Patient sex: M
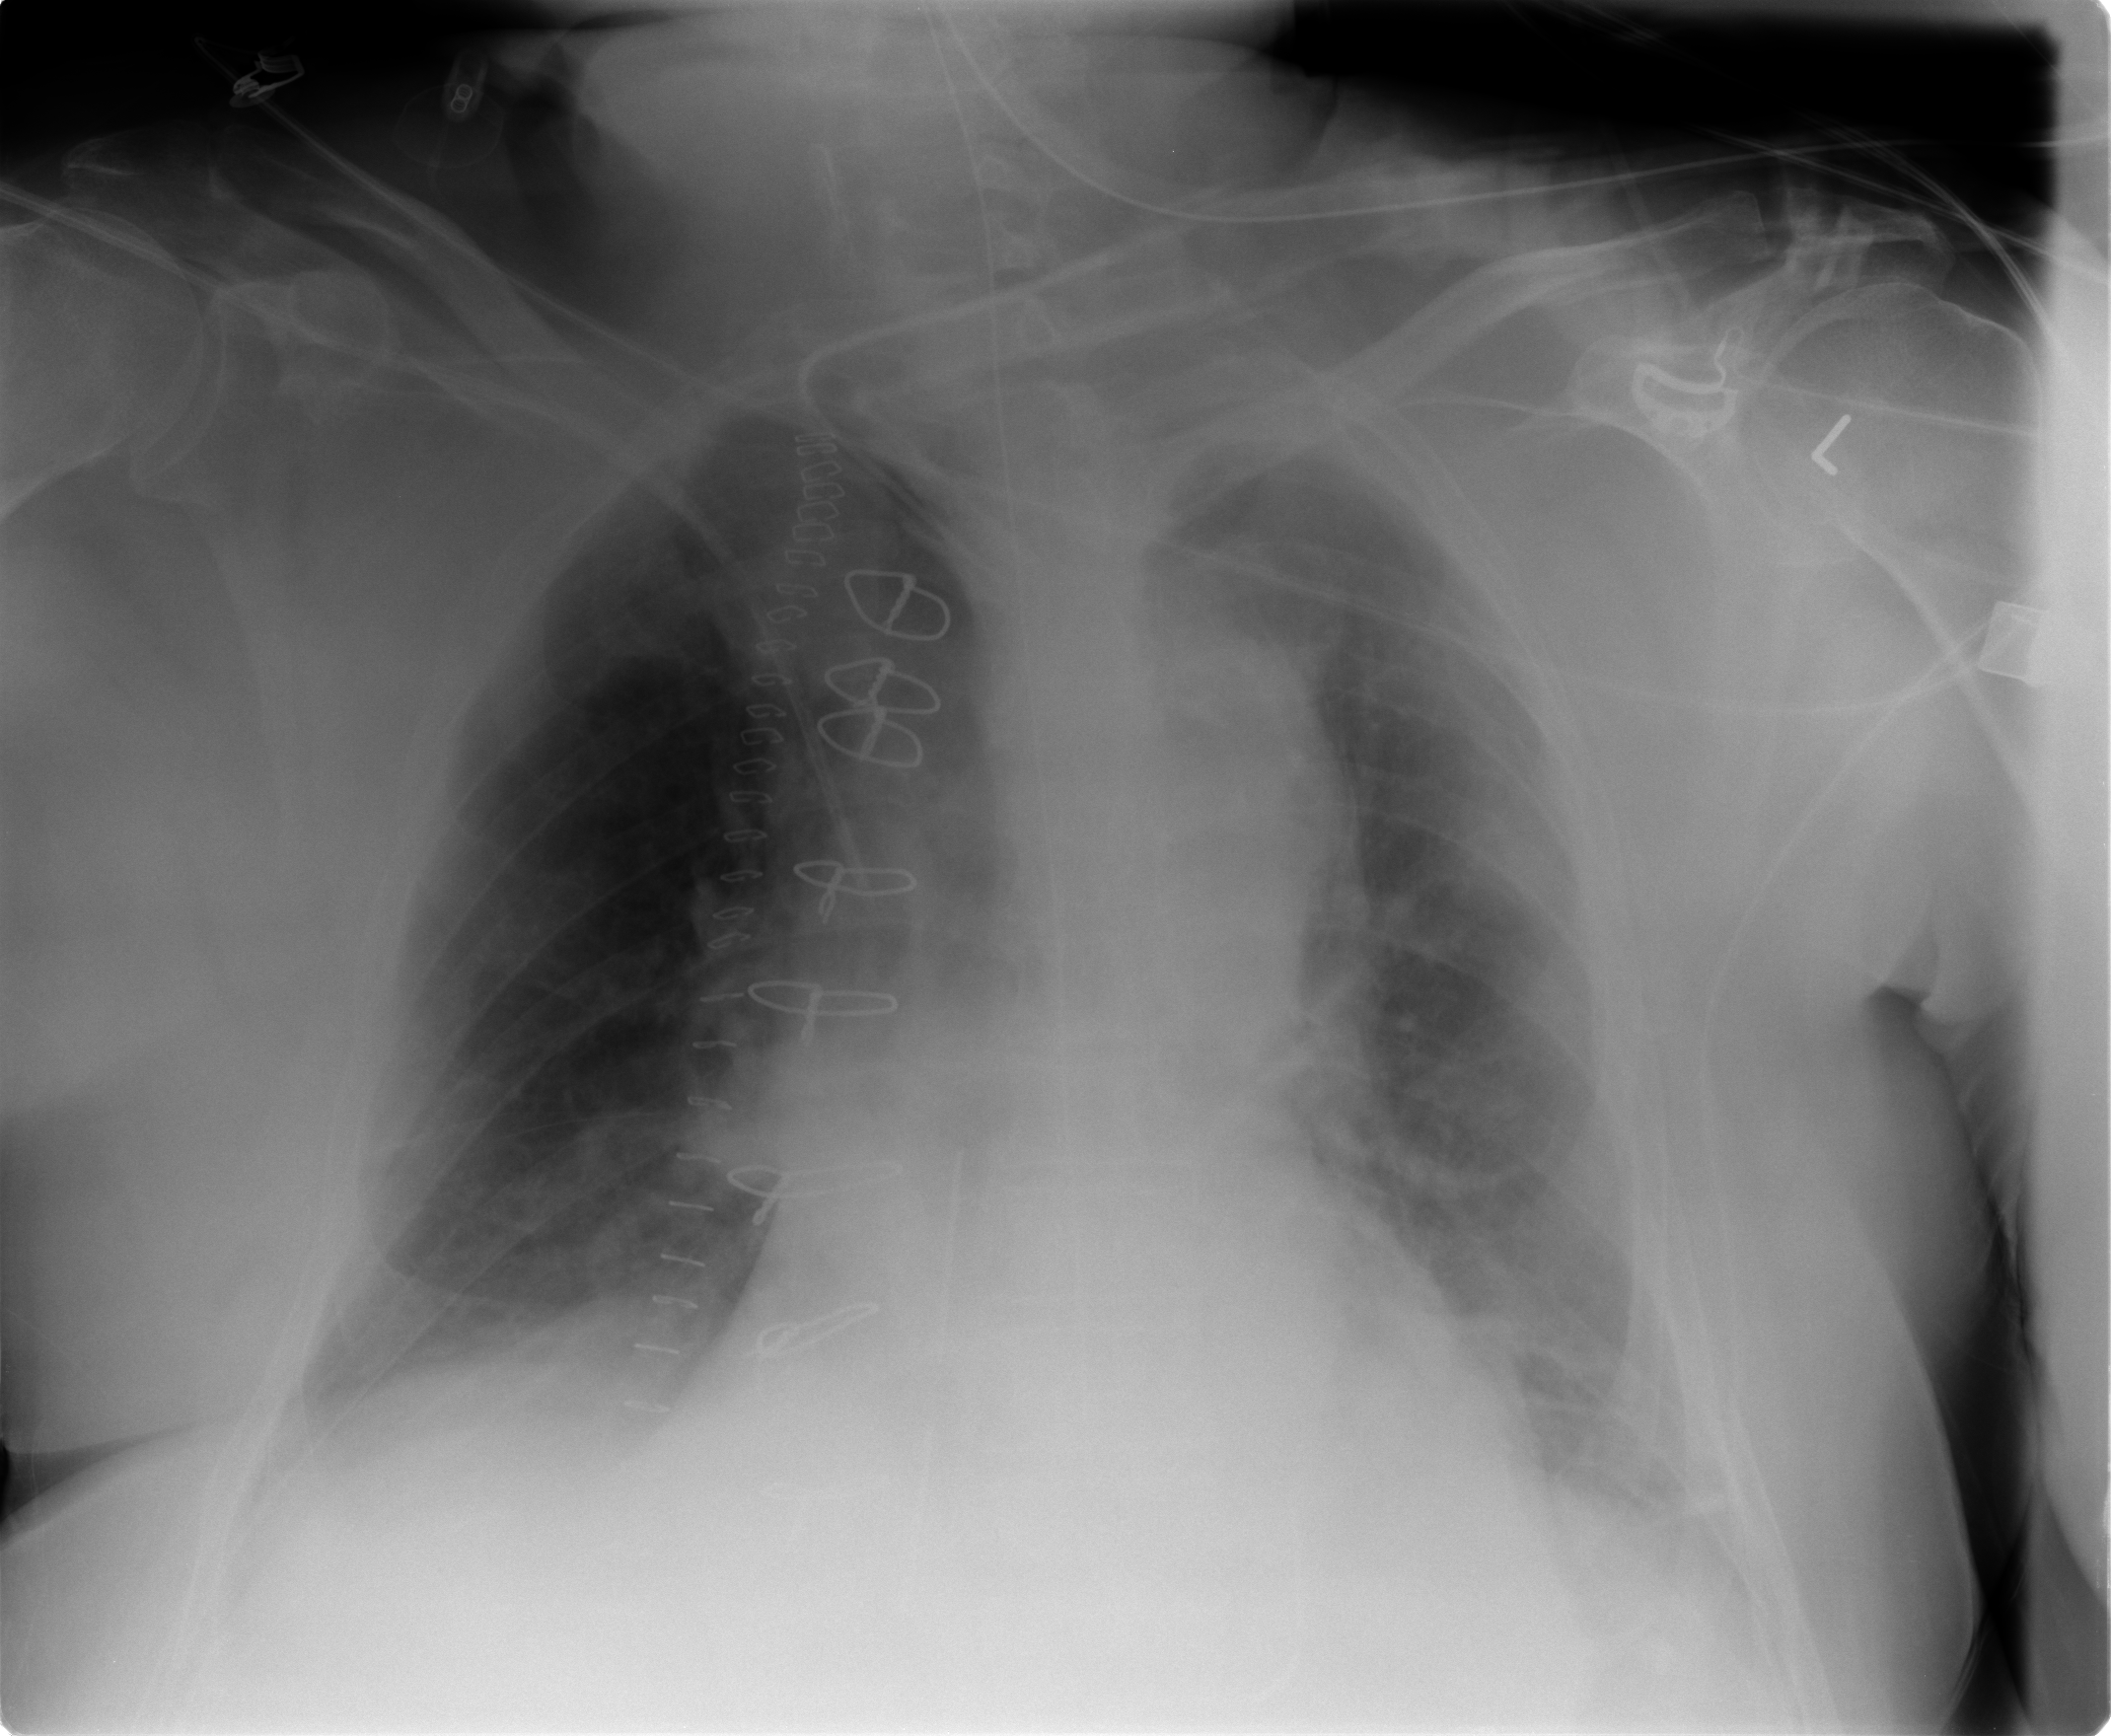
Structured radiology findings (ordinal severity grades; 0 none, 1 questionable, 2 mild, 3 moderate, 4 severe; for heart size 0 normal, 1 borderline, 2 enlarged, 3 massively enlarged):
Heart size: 1
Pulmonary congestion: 2
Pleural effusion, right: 2
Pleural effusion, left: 2
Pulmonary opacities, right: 2
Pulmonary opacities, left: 0
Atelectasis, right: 2
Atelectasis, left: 2